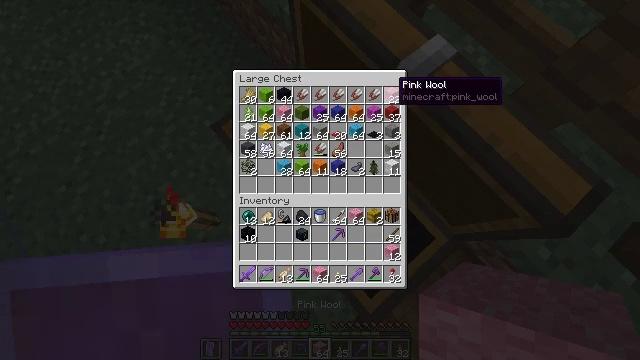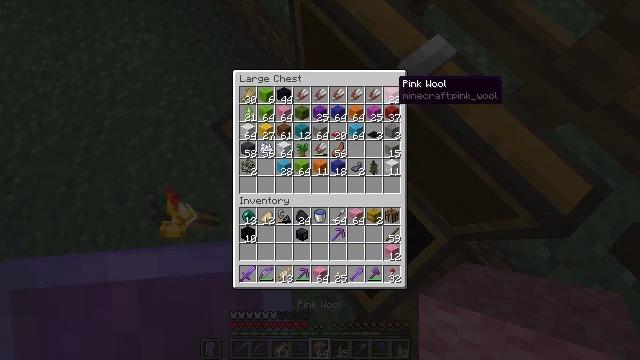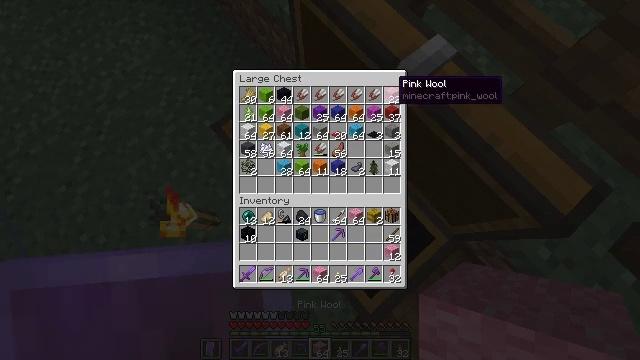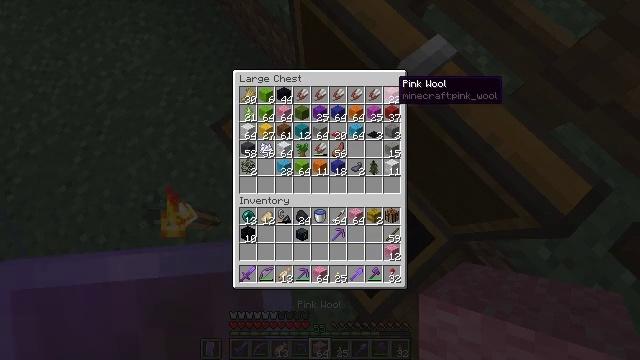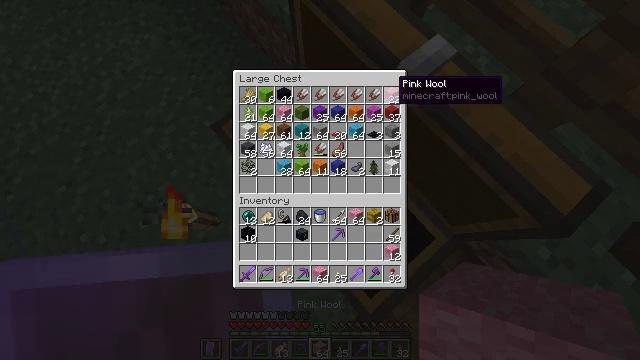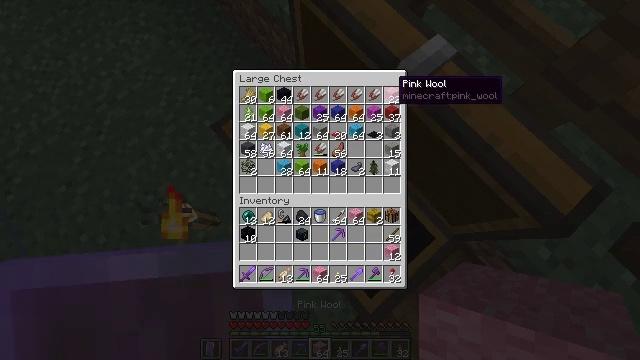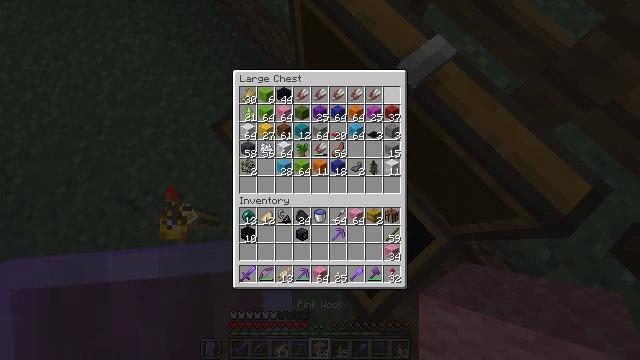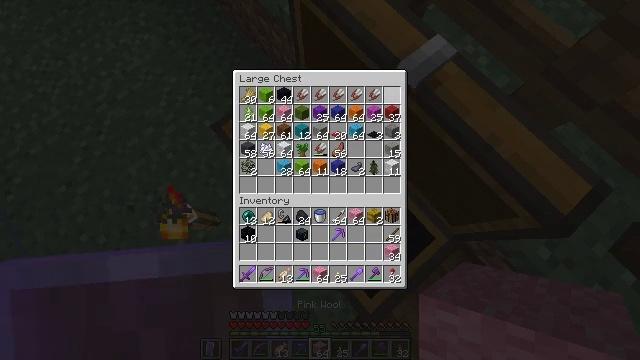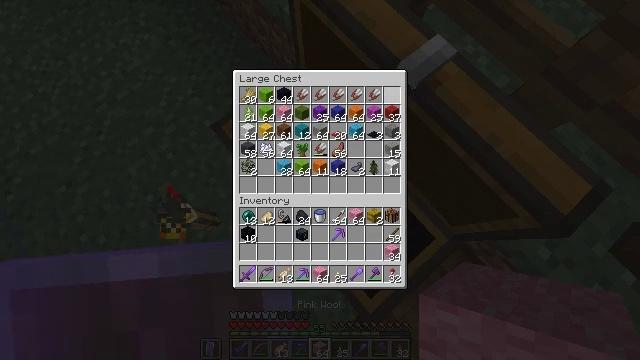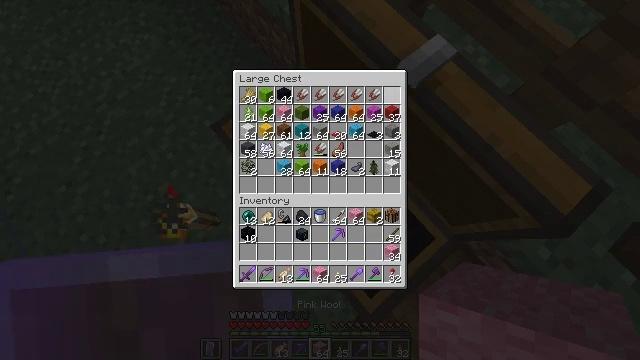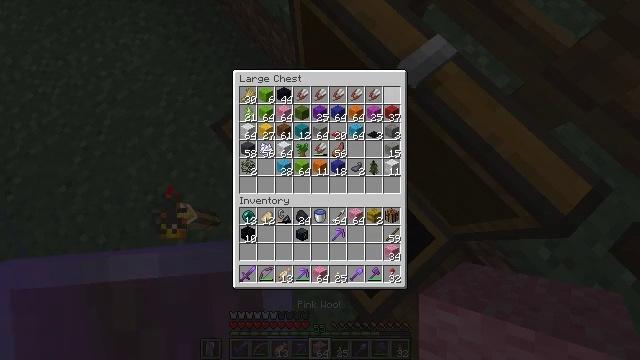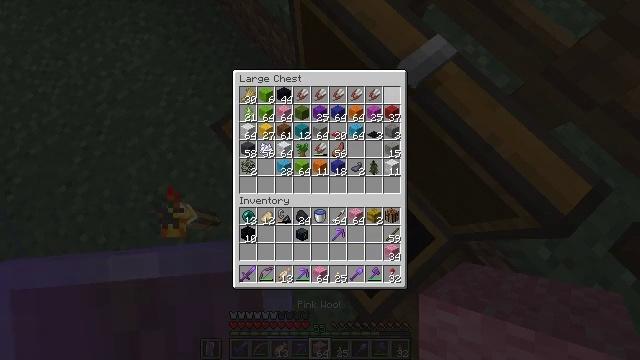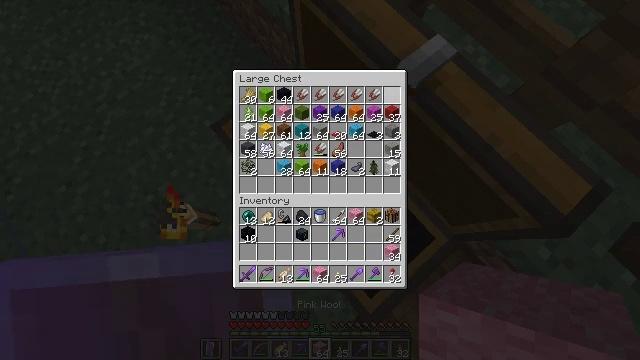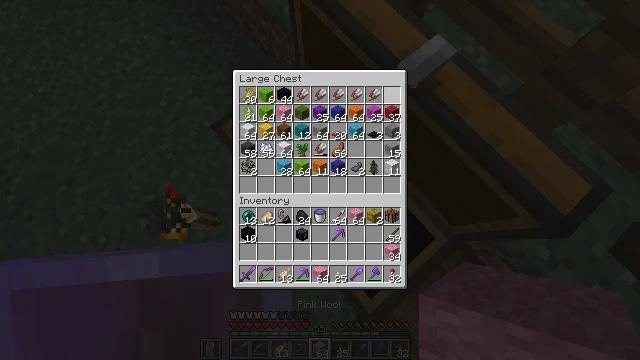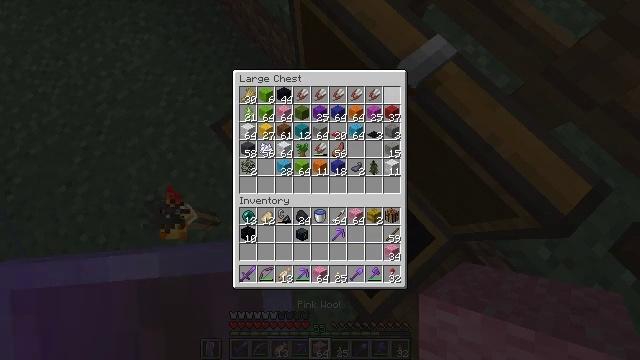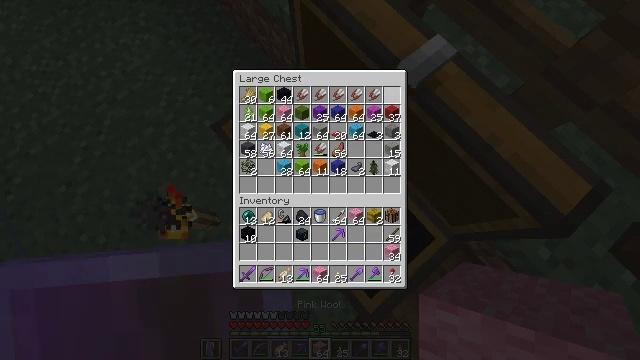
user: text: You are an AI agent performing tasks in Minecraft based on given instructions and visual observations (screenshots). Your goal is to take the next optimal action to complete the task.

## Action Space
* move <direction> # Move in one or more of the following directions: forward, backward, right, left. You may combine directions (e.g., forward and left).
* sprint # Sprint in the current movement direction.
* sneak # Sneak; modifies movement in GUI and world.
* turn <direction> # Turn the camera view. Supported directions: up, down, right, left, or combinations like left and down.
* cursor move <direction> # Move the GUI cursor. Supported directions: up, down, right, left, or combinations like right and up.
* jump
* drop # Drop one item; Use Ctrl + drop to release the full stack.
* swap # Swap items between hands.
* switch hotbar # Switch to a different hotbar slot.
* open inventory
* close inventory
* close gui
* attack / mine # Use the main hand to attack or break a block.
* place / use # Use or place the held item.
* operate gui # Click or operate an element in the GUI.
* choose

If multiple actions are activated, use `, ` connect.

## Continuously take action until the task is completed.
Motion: motion action
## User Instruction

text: craft item pink carpet
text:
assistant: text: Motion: sneak
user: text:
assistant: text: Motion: sneak
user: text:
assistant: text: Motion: sneak
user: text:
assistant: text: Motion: sneak
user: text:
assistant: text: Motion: sneak
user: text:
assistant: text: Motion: sneak, attack / mine
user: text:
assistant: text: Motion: sneak, attack / mine
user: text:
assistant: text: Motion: sneak, attack / mine
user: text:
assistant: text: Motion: sneak
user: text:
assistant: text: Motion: sneak
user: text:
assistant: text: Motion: sneak
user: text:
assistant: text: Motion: sneak
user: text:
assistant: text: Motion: sneak
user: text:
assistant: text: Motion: no_op
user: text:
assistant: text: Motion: no_op
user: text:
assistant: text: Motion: no_op
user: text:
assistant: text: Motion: no_op
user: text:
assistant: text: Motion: no_op
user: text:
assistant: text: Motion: no_op
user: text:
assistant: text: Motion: turn left
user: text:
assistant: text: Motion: turn left and down
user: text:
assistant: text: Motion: turn left and down
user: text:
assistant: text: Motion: turn left
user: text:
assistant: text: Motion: no_op
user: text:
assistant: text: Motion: no_op
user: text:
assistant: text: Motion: turn right
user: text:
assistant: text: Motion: sneak, turn right
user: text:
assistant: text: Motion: sneak
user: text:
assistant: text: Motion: sneak
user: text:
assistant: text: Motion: sneak